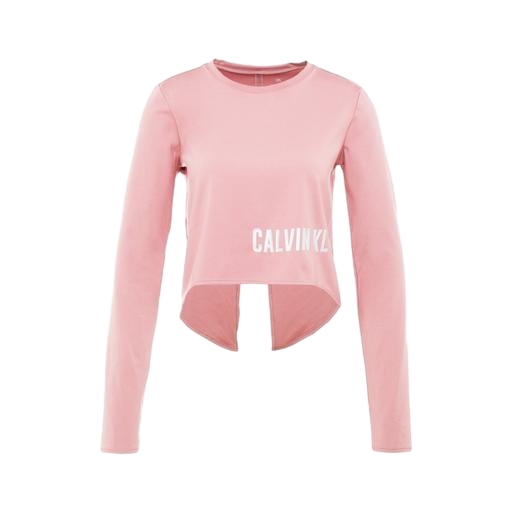
pink long sleeve crop top, long-sleeve top, pink long-sleeve t-shirt, white background